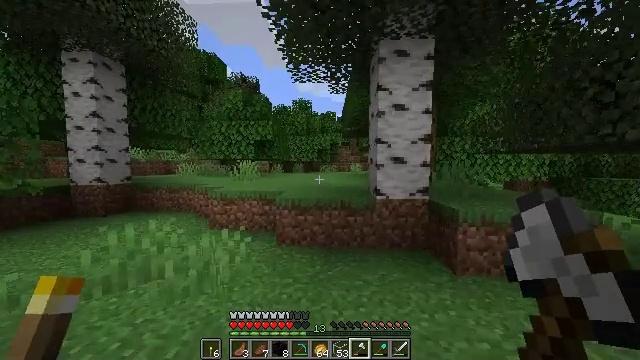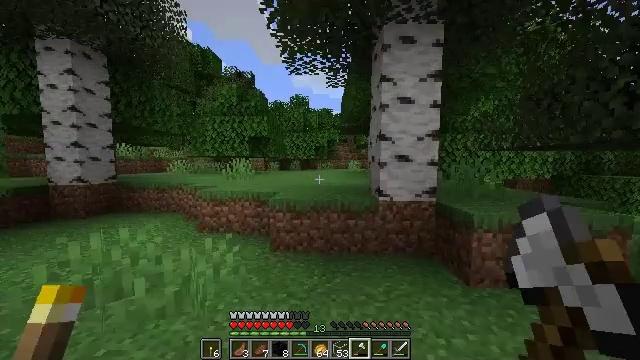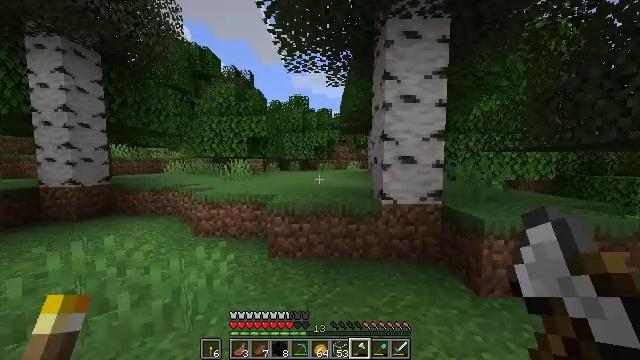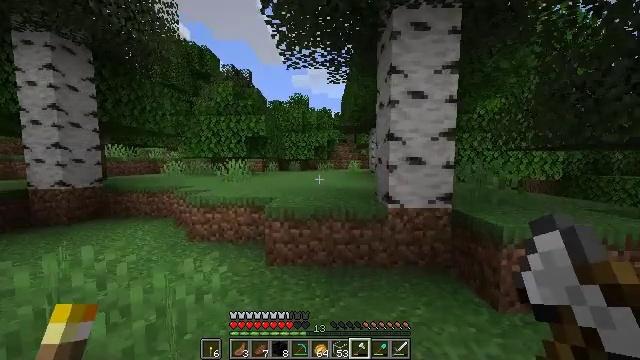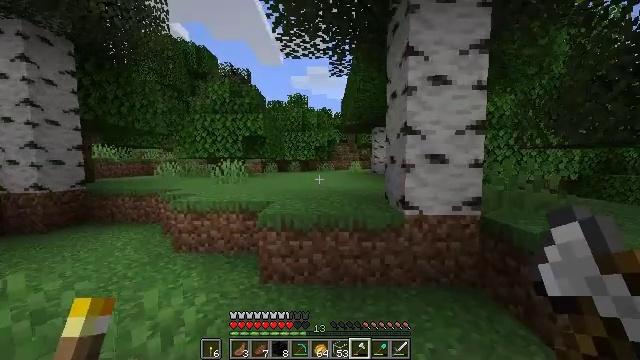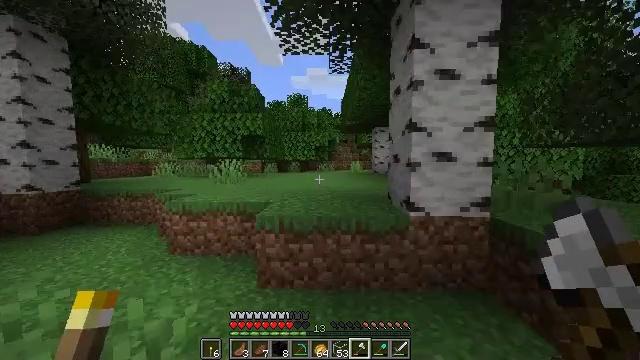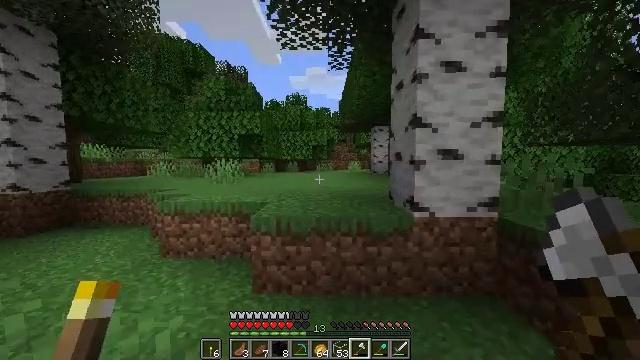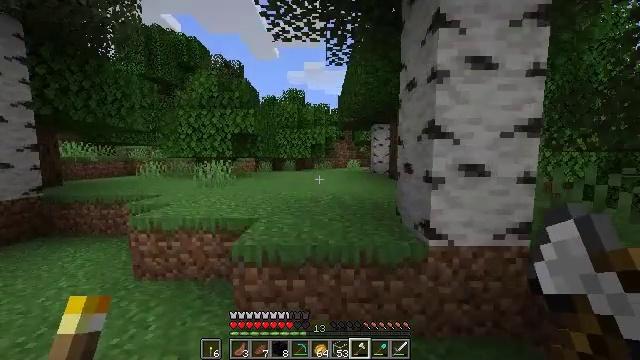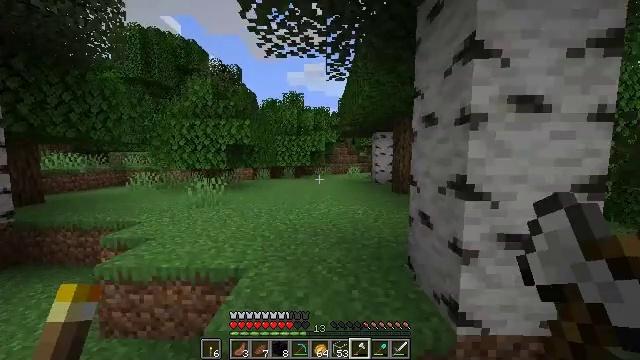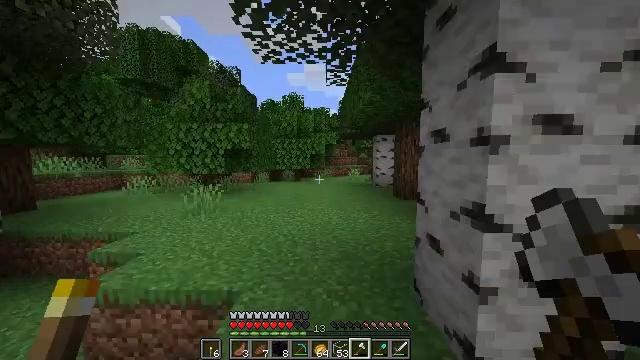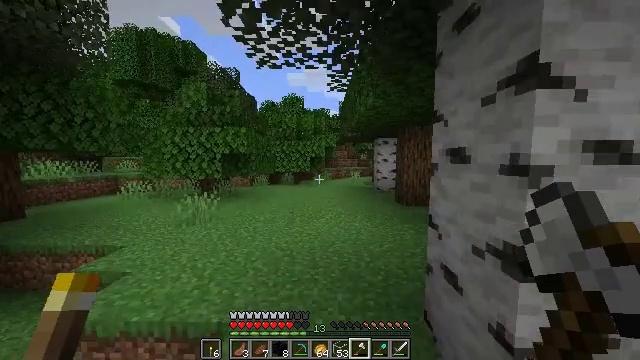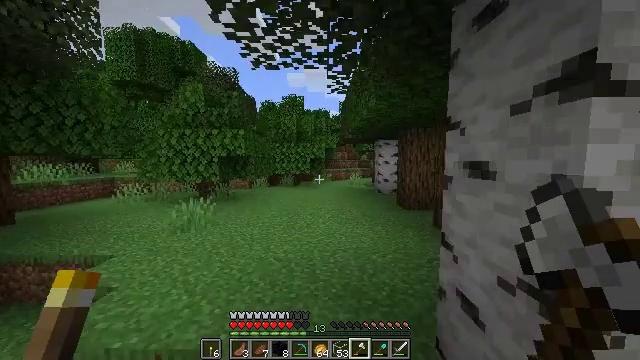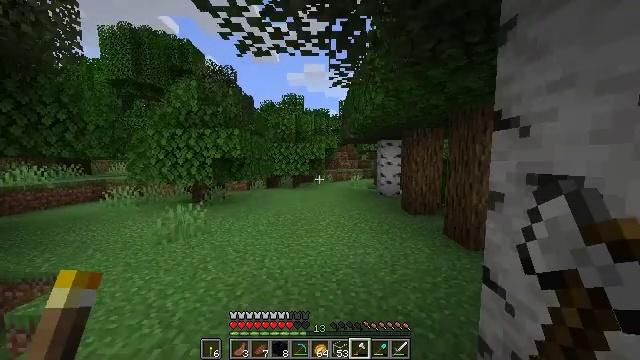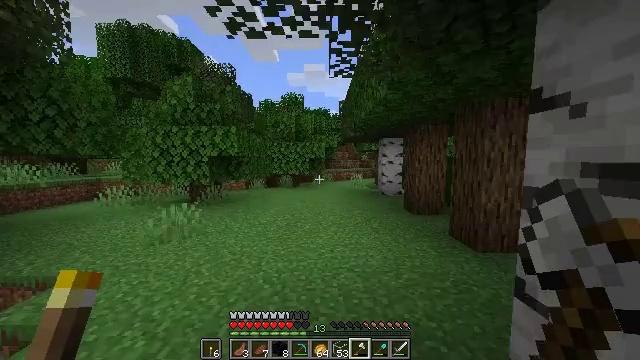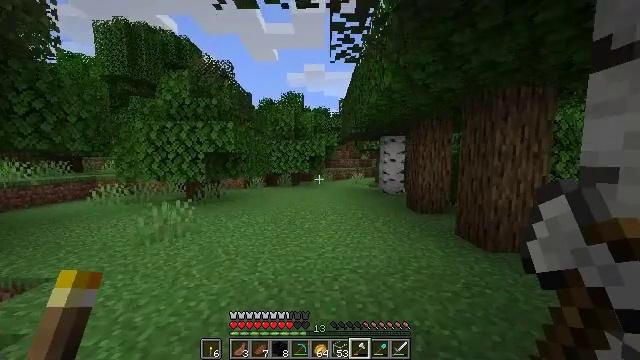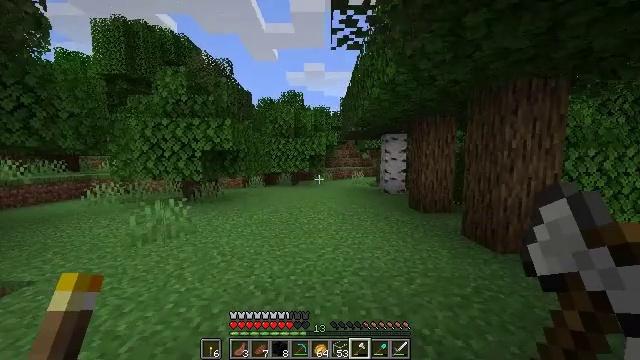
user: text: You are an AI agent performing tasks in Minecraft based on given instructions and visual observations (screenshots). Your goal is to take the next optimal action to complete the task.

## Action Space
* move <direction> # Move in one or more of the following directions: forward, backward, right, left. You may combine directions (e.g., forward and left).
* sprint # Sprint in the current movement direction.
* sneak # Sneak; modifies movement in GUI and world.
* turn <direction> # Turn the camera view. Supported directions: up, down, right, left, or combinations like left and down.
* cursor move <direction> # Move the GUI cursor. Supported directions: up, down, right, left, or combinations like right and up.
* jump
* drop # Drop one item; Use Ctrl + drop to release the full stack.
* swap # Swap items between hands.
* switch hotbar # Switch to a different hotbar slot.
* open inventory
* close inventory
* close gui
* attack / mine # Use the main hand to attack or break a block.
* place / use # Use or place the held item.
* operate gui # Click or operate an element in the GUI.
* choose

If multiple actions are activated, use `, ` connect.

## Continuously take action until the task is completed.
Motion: motion action
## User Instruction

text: Break the sugar cane.
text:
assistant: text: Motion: move forward
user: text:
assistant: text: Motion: move forward
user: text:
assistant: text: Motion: move forward
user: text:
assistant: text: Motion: move forward
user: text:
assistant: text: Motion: move forward
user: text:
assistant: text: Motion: move forward
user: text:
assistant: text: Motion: move forward, jump
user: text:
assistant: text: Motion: move forward, jump
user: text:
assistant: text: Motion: move forward, jump
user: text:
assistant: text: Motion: move forward, jump
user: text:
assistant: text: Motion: move forward, jump
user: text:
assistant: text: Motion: move forward, jump
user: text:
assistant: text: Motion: move forward, jump
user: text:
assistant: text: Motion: move forward, jump
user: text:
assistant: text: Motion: move forward, jump
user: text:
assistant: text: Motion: move forward, sprint, jump
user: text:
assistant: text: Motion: move forward, sprint, jump
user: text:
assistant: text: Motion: move forward, sprint, jump
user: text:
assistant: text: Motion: move forward, sprint, jump
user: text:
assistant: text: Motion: move forward, jump
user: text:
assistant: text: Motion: move forward, jump
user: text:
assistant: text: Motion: move forward, jump
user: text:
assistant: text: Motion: move forward, jump
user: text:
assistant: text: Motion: move forward, jump
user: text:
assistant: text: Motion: move forward, jump
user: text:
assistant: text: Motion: move forward, turn right, jump
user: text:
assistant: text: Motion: move forward, jump
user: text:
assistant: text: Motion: move forward, sprint, jump
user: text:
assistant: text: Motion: move forward, sprint, turn right, jump
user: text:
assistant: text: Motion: move forward, sprint, turn right, jump